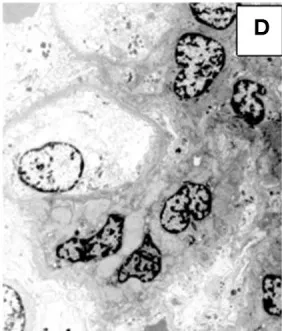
Mesangial. Original magnification, x2950) electron dense deposits.
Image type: pathology (immunostaining)